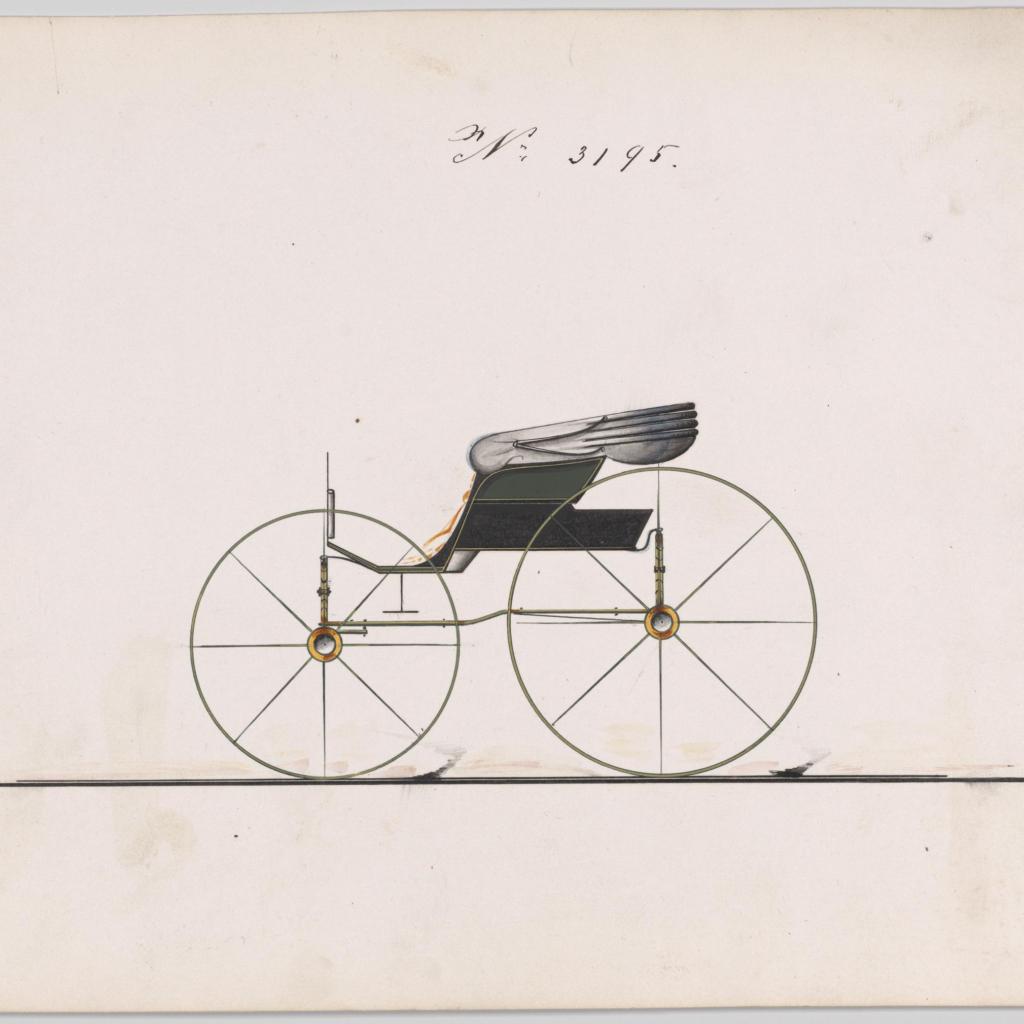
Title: Design for Pony Phaeton, no. 3195
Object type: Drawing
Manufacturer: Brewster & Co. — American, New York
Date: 1876
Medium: pen and black ink, watercolor and gouache
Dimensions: Sheet: 6 9/16 x 9 1/16 in. (16.7 x 23.1 cm)
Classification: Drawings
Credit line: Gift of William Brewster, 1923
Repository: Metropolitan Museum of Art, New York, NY